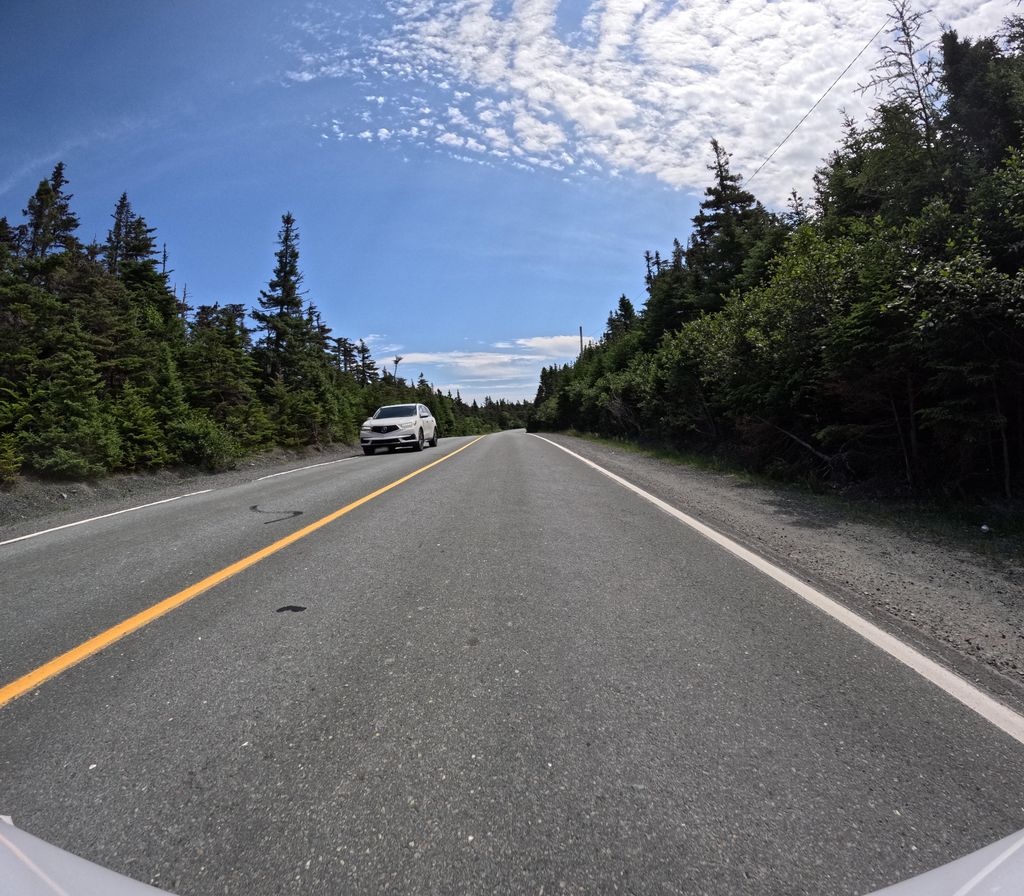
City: st_johns